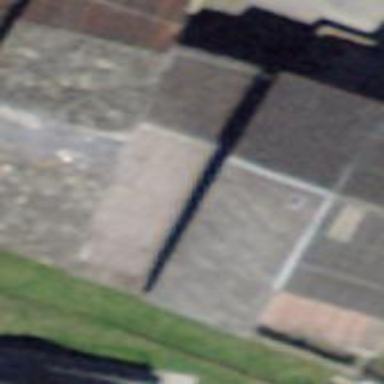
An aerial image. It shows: Terrace building.